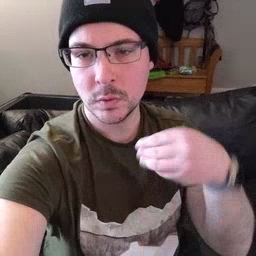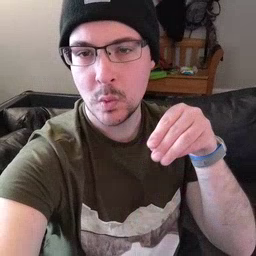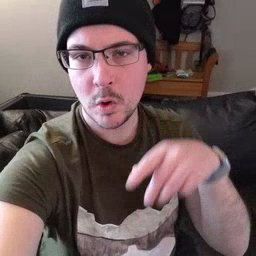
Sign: store